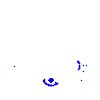
Particle: electron